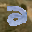
Label: 2